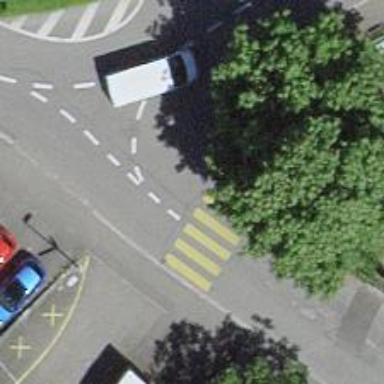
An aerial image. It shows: Uncontrolled zebra crossing on the road.